Question: I'm doing application with CoreData and textfields in tableview. In storyboard I have one textfield. textfield will multiply five times with different content in application. In navigation bar I have button that will save your written data. But when I press save button, application crash with error

IBOutlet is in the TableViewCell.swift. Code from image:
'''
@IBAction public func saveTapped(){
if activeTextField.text.isEmpty {
let alert = UIAlertView()
alert.title = "Nevyplnene udaje"
alert.message = "Musis vyplnit vsetky udaje o knihe."
alert.addButtonWithTitle("Ok")
alert.show()
}
let appDel: AppDelegate = UIApplication.sharedApplication().delegate as! AppDelegate
let obsah: NSManagedObjectContext = appDel.managedObjectContext!
let entity = NSEntityDescription.entityForName("List", inManagedObjectContext: obsah)
var pridat = Model(entity: entity! , insertIntoManagedObjectContext: obsah)
pridat.kniha = activeTextField.text
pridat.autor = activeTextField.text
pridat.rok = activeTextField.text
pridat.vydavatelstvo = activeTextField.text
pridat.strany = activeTextField.text
obsah.
}
'''
Here's full code:
<URL>
Here's TableViewCell code:
<URL>
I also tried
'''
let mfv = TableViewCell()
if mfv.textField.text.isEmpty {
let alert = UIAlertView()
alert.title = "Nevyplnene udaje"
alert.message = "Musis vyplnit vsetky udaje o knihe."
alert.addButtonWithTitle("Ok")
alert.show()
}
'''
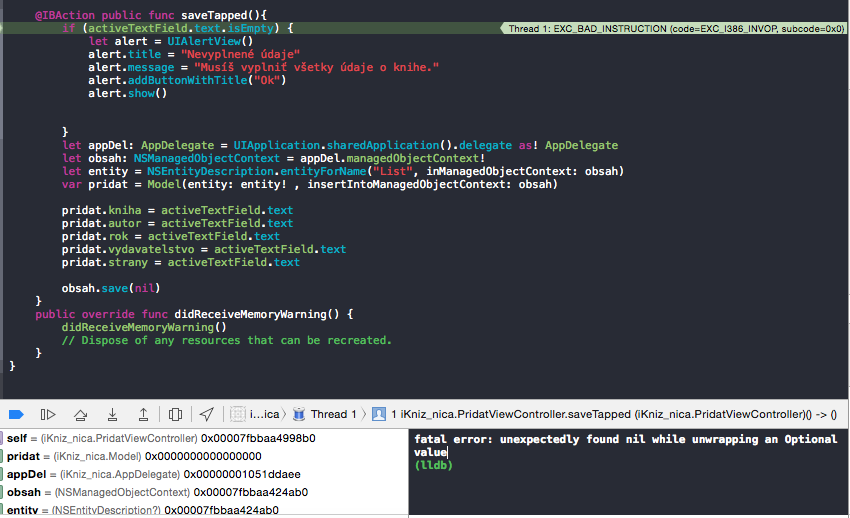
Answer: It looks like you are trying to set the value of 'activeTextField' when the 'UITextField' delegate methods are triggered. However, I can't see where you are setting your view controller to be the 'delegate' for those textfields. I think you will need to add something to 'cellForRowAtIndexPath' (or may be in the cell's 'configure' method) to set the textField's 'delegate'.
I would amend your 'configure' method to set the textField's delegate:
'''
public func configure(placeholder: String, delegate : UITextFieldDelegate) {
textField.placeholder = placeholder
textField.accessibilityLabel = placeholder
textField.delegate = delegate
}
'''
and amend the view controller likewise (wherever you call 'configure'):
'''
cell!.configure("...", delegate:self)
'''
I would also make 'activeTextField' fully optional (not implicitly unwrapped), since it is entirely possible that it will be nil (if, for example, save is tapped before any textField has been edited). You should then use 'if let' to unwrap the optional in the 'saveTapped' method.